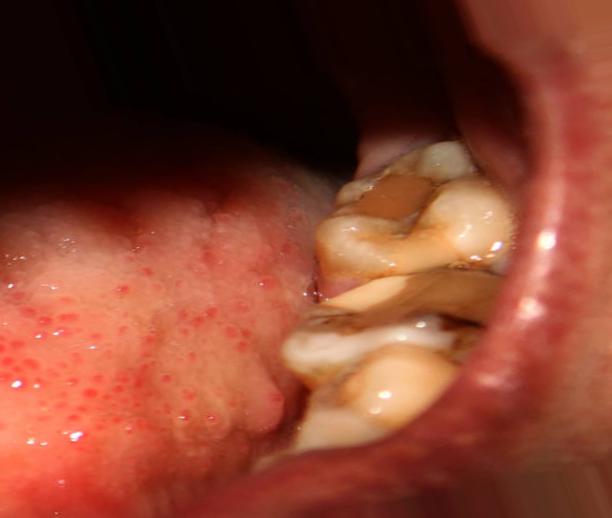
Condition: Caries